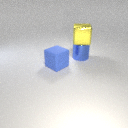
large blue rubber cube to the left of large blue metal cylinder